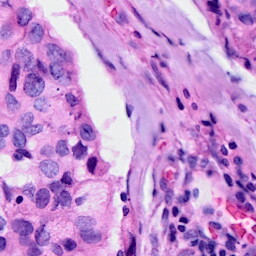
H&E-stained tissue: Breast